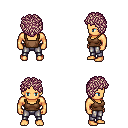
a pixel art fantasy rpg character, male body template, human, tanned skin, brown pirate shirt, metal pants, white blonde curly afro hairstyle, four views (front, back, left, right), 2x2 character sprite sheet, small pixel art, hard edges, no anti-aliasing